Field crop: maize
Growth stage: 2
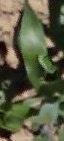
Species: maize